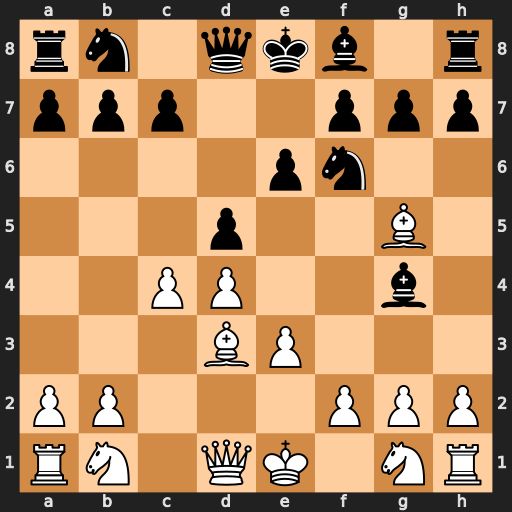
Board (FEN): rn1qkb1r/ppp2ppp/4pn2/3p2B1/2PP2b1/3BP3/PP3PPP/RN1QK1NR
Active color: w
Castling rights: KQkq
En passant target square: -
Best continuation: Bxf6 Bxd1 Bxd8